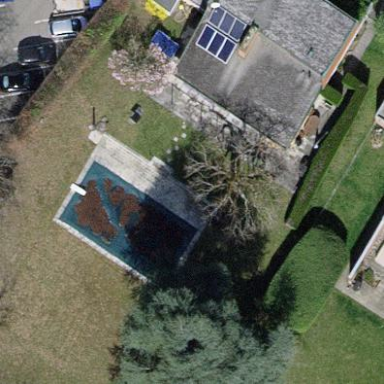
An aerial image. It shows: Swimming pool located in leisure land.